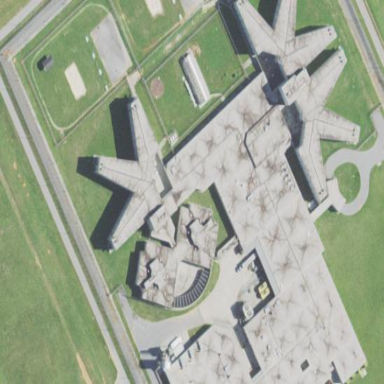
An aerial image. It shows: Prison building.